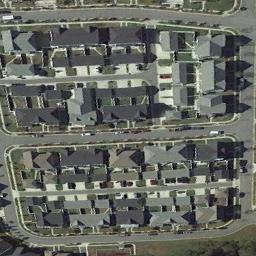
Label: dense_residential